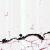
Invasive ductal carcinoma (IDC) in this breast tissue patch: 0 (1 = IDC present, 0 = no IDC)